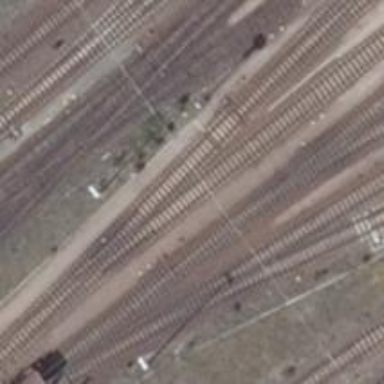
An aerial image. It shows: Rail yard with electrified contact lines for the railway.